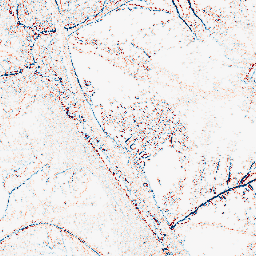
Category: edge_preserving
Decomposition family: median
Decomposition parameters: size: 3
Upsampling method: bicubic_16x
Upsampling parameters: scale: 16
Upsampling scale: 16